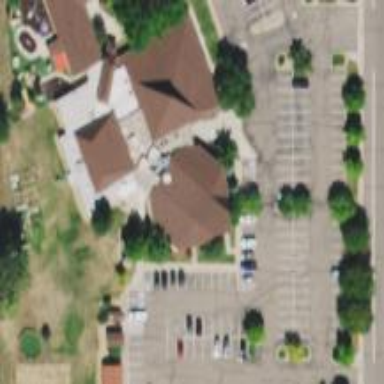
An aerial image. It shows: Beautiful church building.